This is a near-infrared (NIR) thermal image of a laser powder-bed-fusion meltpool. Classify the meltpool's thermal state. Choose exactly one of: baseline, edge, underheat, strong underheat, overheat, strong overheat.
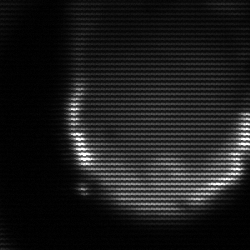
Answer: edge